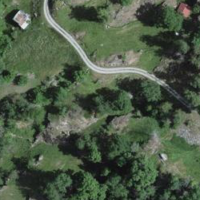
EUNIS habitat code: 48
Species observed at this site:
Draba verna